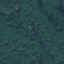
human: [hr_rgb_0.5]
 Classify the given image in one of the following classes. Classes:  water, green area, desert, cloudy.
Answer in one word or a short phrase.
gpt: green area